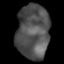
Tissue: prostate
Cell type: B cells
Senescence score: 0.3348
Nuclear area (px): 1750
Mean DAPI intensity: 82.11